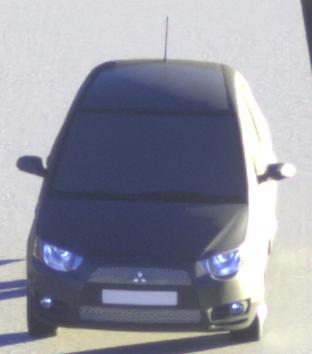
Make: Mitsubishi
Model: Colt 1.1
Detailed model: Colt (VI)
Model produced from: 2008/11
Model produced until: 2010/10
Doors: 3
Color: gray
Road condition: dry road
Daytime: sunrise or sunset
Contrast: high contrast